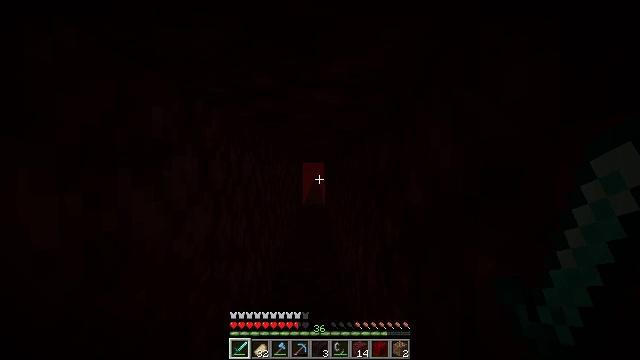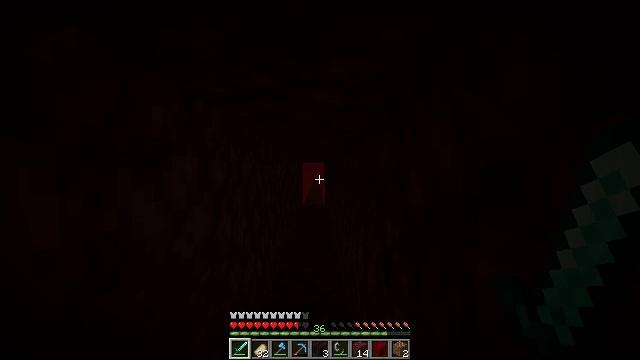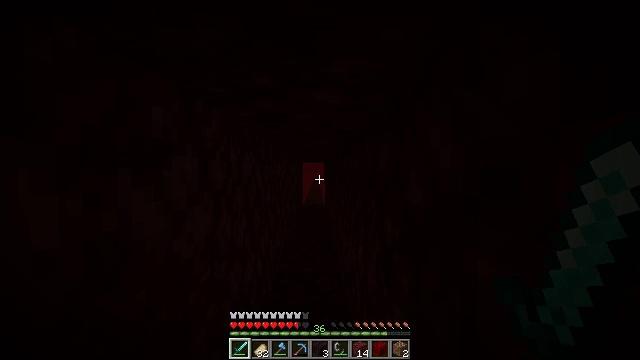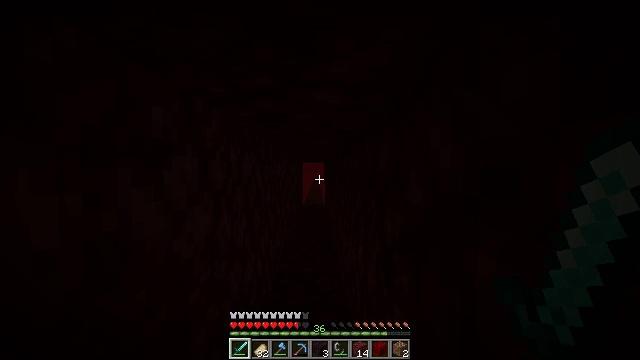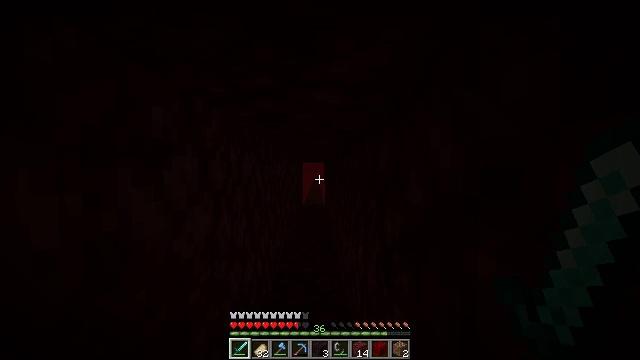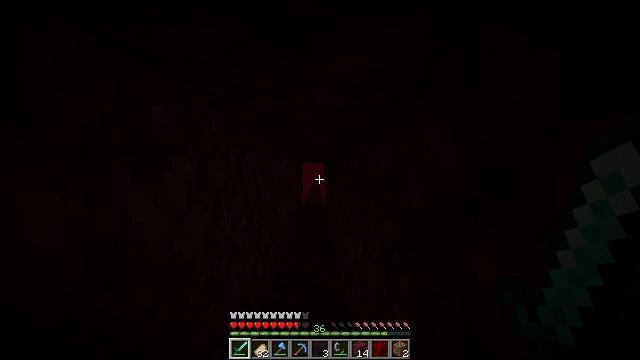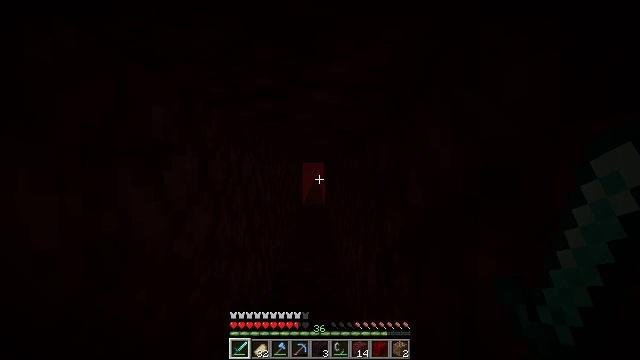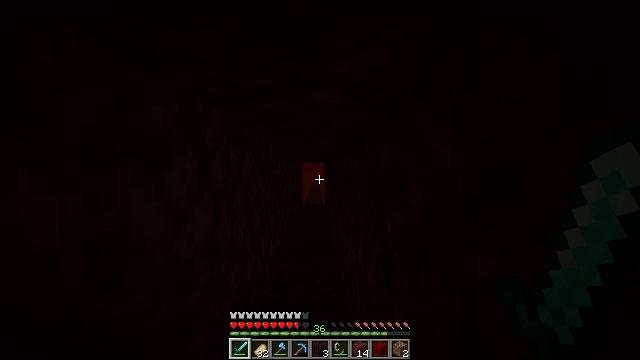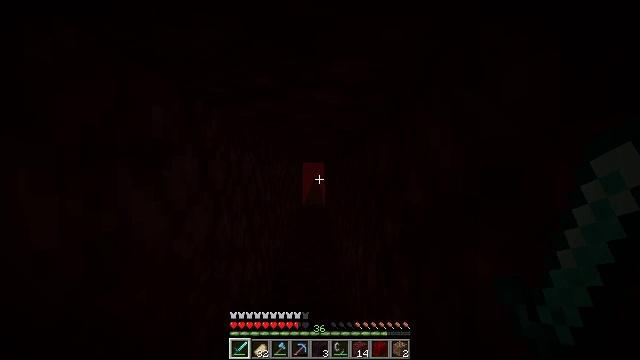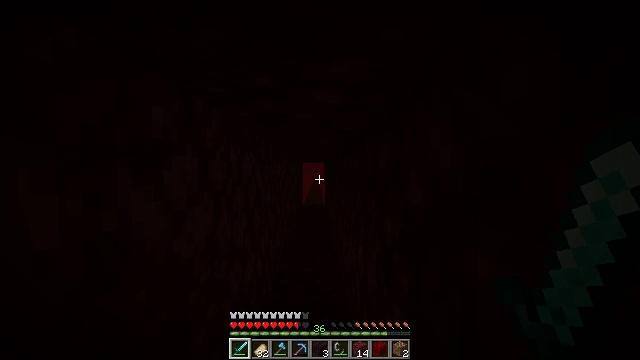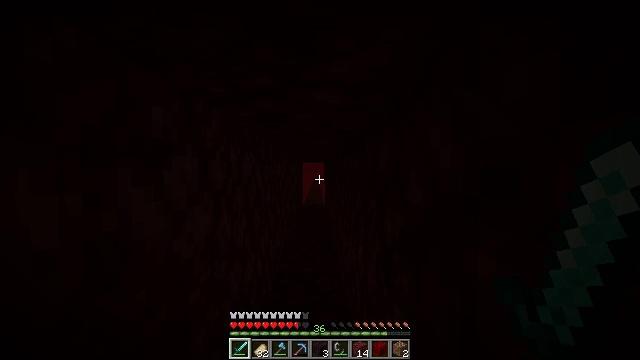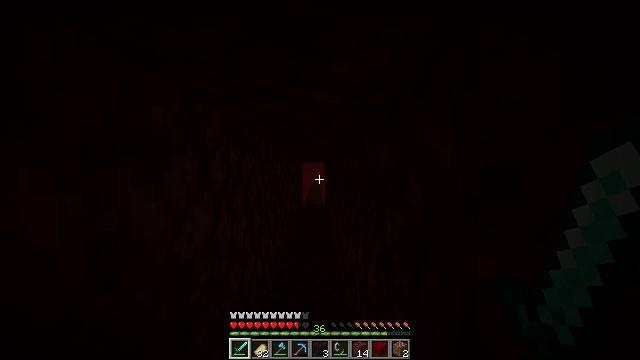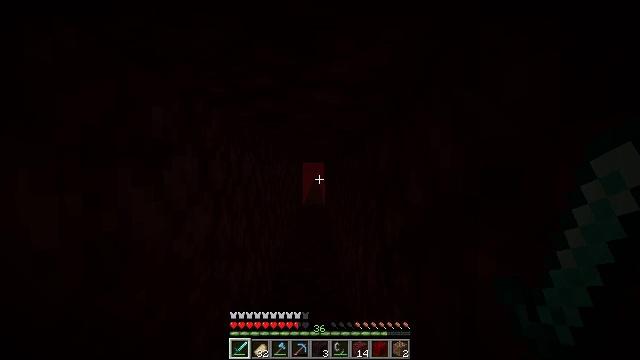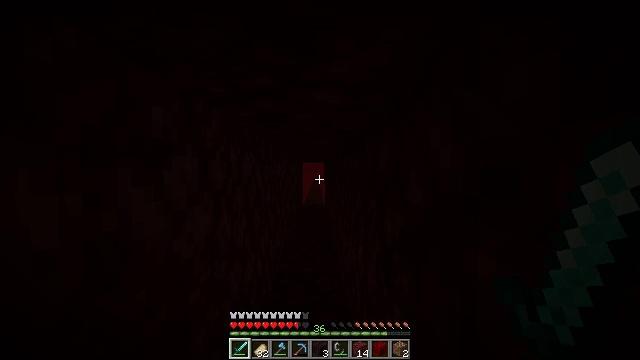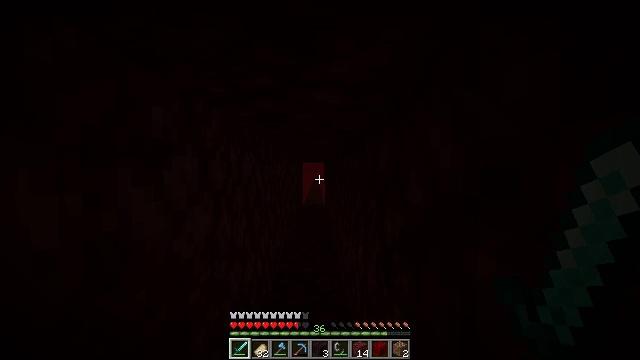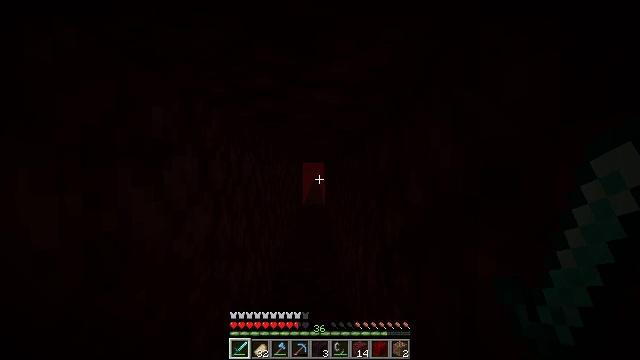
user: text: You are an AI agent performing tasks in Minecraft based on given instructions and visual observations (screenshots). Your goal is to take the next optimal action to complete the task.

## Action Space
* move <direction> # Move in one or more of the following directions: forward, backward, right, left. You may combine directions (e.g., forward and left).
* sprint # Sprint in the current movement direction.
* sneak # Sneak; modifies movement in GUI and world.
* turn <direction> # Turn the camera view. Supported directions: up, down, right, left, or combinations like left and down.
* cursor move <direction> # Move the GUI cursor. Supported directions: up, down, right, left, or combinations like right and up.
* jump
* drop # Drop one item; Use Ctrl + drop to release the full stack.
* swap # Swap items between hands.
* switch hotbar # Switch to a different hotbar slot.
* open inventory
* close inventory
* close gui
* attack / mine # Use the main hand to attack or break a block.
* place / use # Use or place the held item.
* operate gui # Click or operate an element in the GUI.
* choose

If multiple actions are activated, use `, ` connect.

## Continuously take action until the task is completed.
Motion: motion action
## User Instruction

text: Create a brewing stand in the crafting table.
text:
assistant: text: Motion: no_op
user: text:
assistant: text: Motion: no_op
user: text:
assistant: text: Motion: no_op
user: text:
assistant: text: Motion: no_op
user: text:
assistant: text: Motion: no_op
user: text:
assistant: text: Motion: no_op
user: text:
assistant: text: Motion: no_op
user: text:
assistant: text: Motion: no_op
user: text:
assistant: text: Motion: no_op
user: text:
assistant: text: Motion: no_op
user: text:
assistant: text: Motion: no_op
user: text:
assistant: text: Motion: no_op
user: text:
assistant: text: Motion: no_op
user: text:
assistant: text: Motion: no_op
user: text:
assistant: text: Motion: no_op
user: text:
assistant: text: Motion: no_op
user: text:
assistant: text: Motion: no_op
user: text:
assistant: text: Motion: no_op
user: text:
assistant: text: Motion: no_op
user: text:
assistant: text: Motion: no_op
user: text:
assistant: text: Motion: no_op
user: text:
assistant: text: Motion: no_op
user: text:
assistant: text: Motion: no_op
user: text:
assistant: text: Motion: no_op
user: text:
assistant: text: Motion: no_op
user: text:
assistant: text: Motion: no_op
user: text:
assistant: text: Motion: no_op
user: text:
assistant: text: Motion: no_op
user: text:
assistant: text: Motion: no_op
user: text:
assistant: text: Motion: no_op